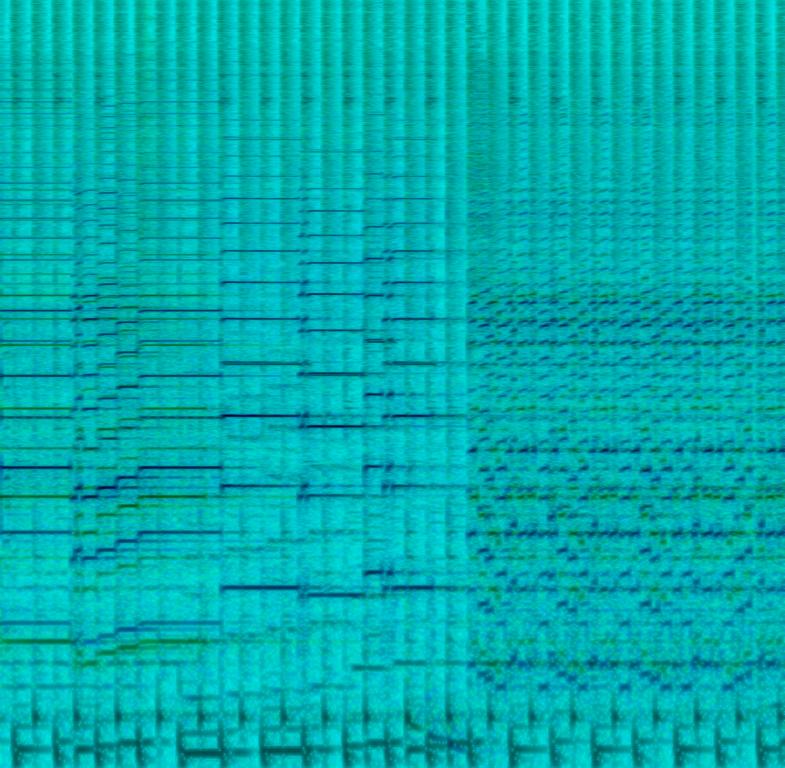
This is a folk music piece from the Balkans. It is an instrumental piece performed with virtual sounds. The leading tune is played by a realistic accordion sound. There is an upbeat bass guitar following the rhythm of a fast tempo acoustic sounding drum beat. The atmosphere is cheerful. This piece could be the perfect accompaniment piece for a Balkan folk dancing course. It could also fit well in the soundtrack of a comedy movie that takes place in the Balkan region.